Question: I am trying to generate a Xaml file using Template T4 and defining a reusable file Xaml.tt like this
'''
<#@ template language="C#" hostspecific="True" debug="True" #>
<#@ assembly name="System.Xml.dll" #>
<#@ assembly name="System.Xml.Linq.dll" #>
<#@ import namespace="System.Xml" #>
<#@ import namespace="System.Xml.Linq" #>
<#@ import namespace="System.IO" #>
<#@ import namespace="System.Collections" #>
<#@ import namespace="System.Collections.Generic" #>
<#@ import namespace="Microsoft.VisualStudio.TextTemplating" #>
<#+
public class Xaml : Template
{
public override string TransformText()
{
#>
// Xaml Content
<#+
return this.GenerationEnvironment.ToString(); }
}
#>
'''
But i have an error: the template namespace couldn't be found, any one has idea about that ? Still same error !! frustrating !!
Error: T4 Compiling transformation: The type or namespace name 'Template' could not be found (are you missing a using directive or an assembly reference ?)
I am getting the same error for Generator.
I created these file by adding new item Code Generation > Template

The default structure of the file is and still not recognizing Template.
'''
<#+
// <copyright file="Template1.tt" company="HP">
// Copyright ©️ HP. All Rights Reserved.
// </copyright>
public class Template1 : Template
{
public override string TransformText()
{
return this.GenerationEnvironment.ToString();
}
}
#>
'''
Is the an assembly reference or a directive i am missing ?
BTW i am using T4 Toolbox also
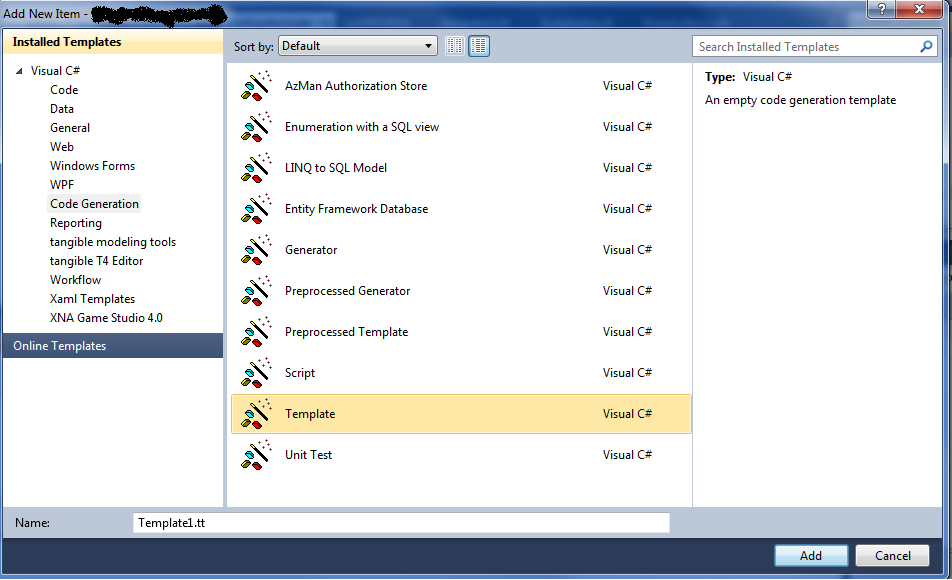
Answer: 'Template' is probably a class from T4Toolbox, so you'd need to reference that with an assembly and import directive.
The standard VS base class is 'TextTransformation'.